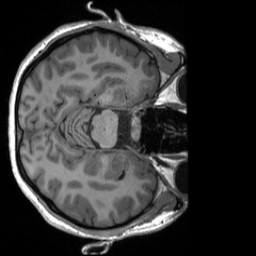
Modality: T1w
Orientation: axial
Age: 33
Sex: female
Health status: healthy
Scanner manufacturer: siemens
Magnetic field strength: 3 T
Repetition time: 2 s
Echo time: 0.00232 s